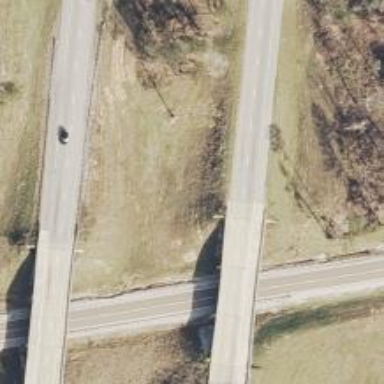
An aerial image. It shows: Viaduct bridge on motorway.